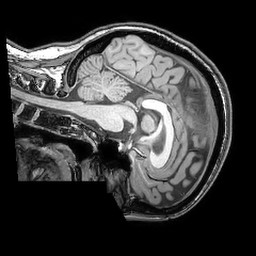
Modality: T1w
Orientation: sagittal
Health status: ill
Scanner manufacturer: philips
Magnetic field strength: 3 T
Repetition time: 0.007 s
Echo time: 0.0035 s